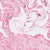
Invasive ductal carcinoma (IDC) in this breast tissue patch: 0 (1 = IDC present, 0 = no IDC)